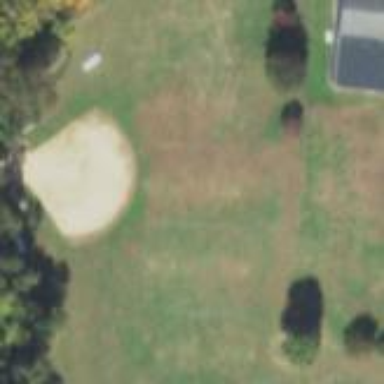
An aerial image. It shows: Softball pitch for leisure land activities.